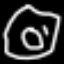
Label: donut